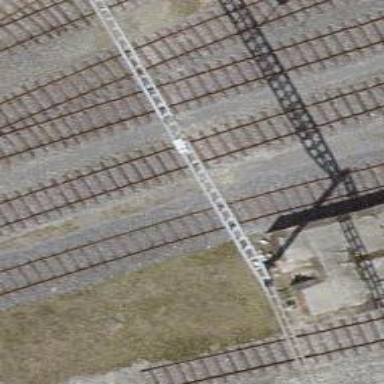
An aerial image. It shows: Railway yard used for servicing trains.